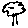
Label: tree